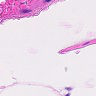
Metastatic tissue present: no